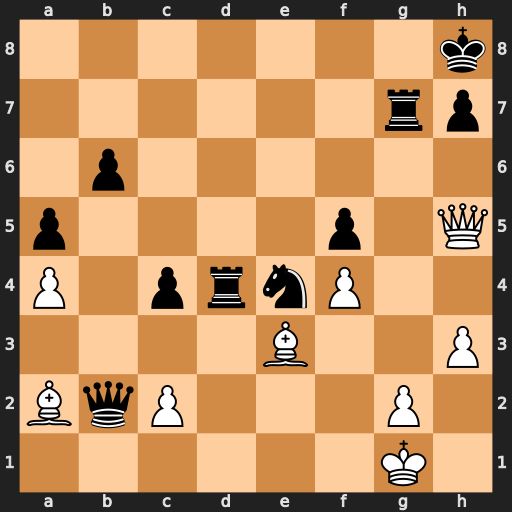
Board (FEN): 7k/6rp/1p6/p4p1Q/P1prnP2/4B2P/BqP3P1/6K1
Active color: w
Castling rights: -
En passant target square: -
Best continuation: Qe8+ Rg8 Qe5+